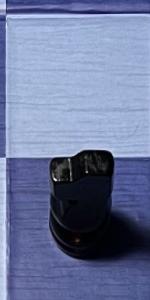
Label: Knight_Black